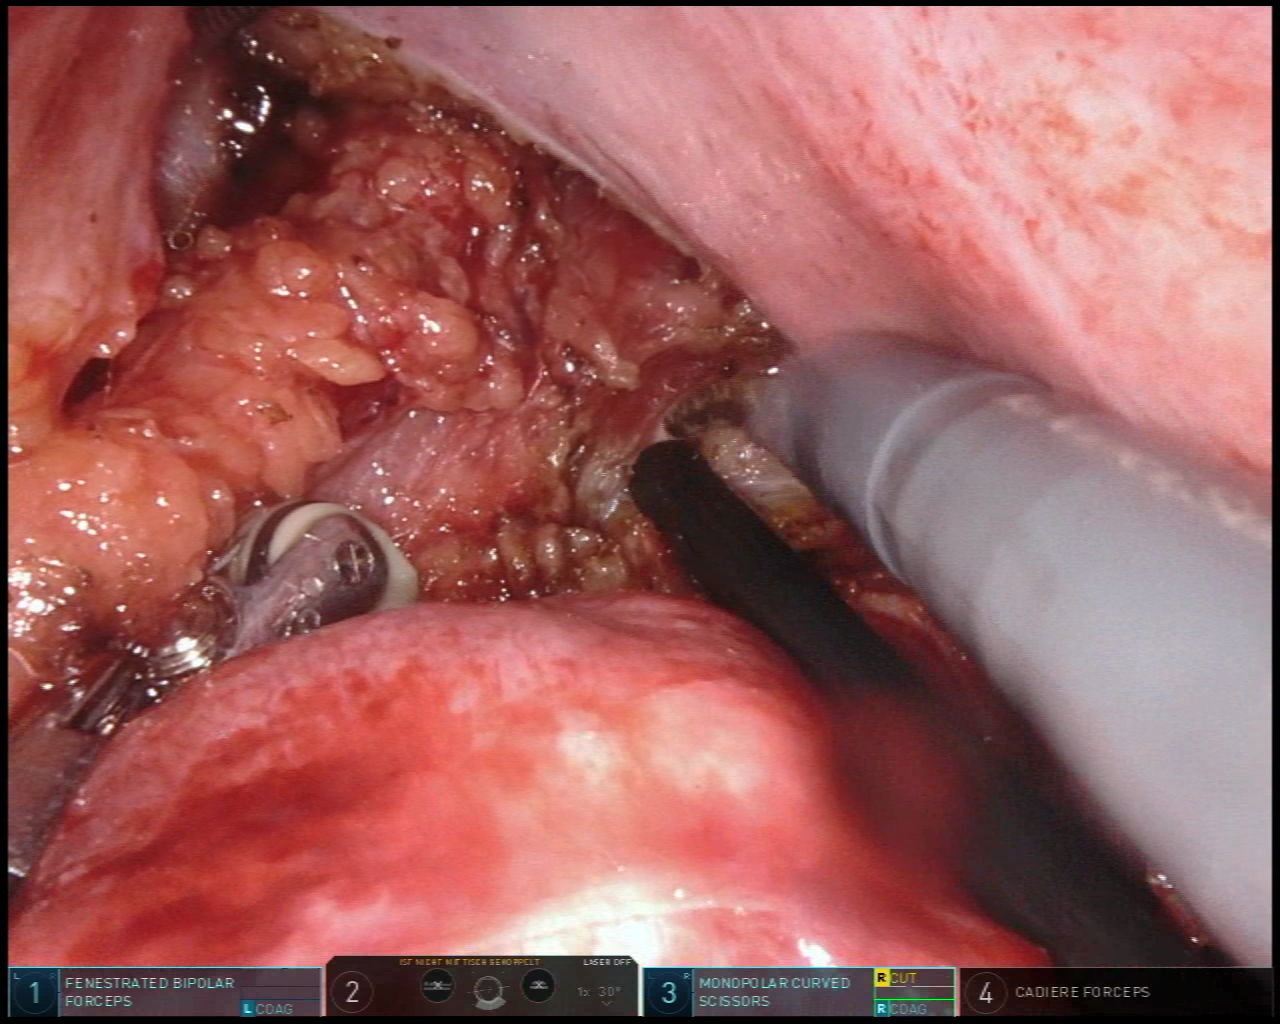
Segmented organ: vesicular_glands
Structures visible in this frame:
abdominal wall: no
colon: no
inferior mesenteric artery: no
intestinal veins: no
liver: no
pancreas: no
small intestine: no
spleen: no
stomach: no
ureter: no
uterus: no
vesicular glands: yes